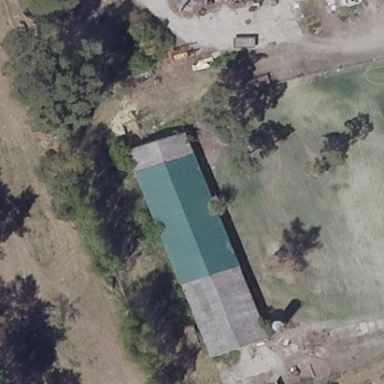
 where the roof is oriented along the structure."